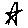
Label: star